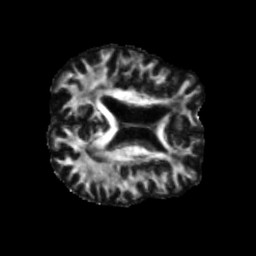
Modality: FA
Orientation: axial
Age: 72
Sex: male
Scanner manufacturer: siemens
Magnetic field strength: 3 T
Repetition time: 5.25 s
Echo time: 0.08 s